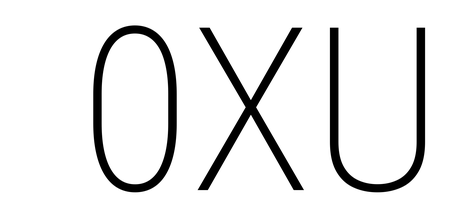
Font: Roboto_Condensed_ExtraLight